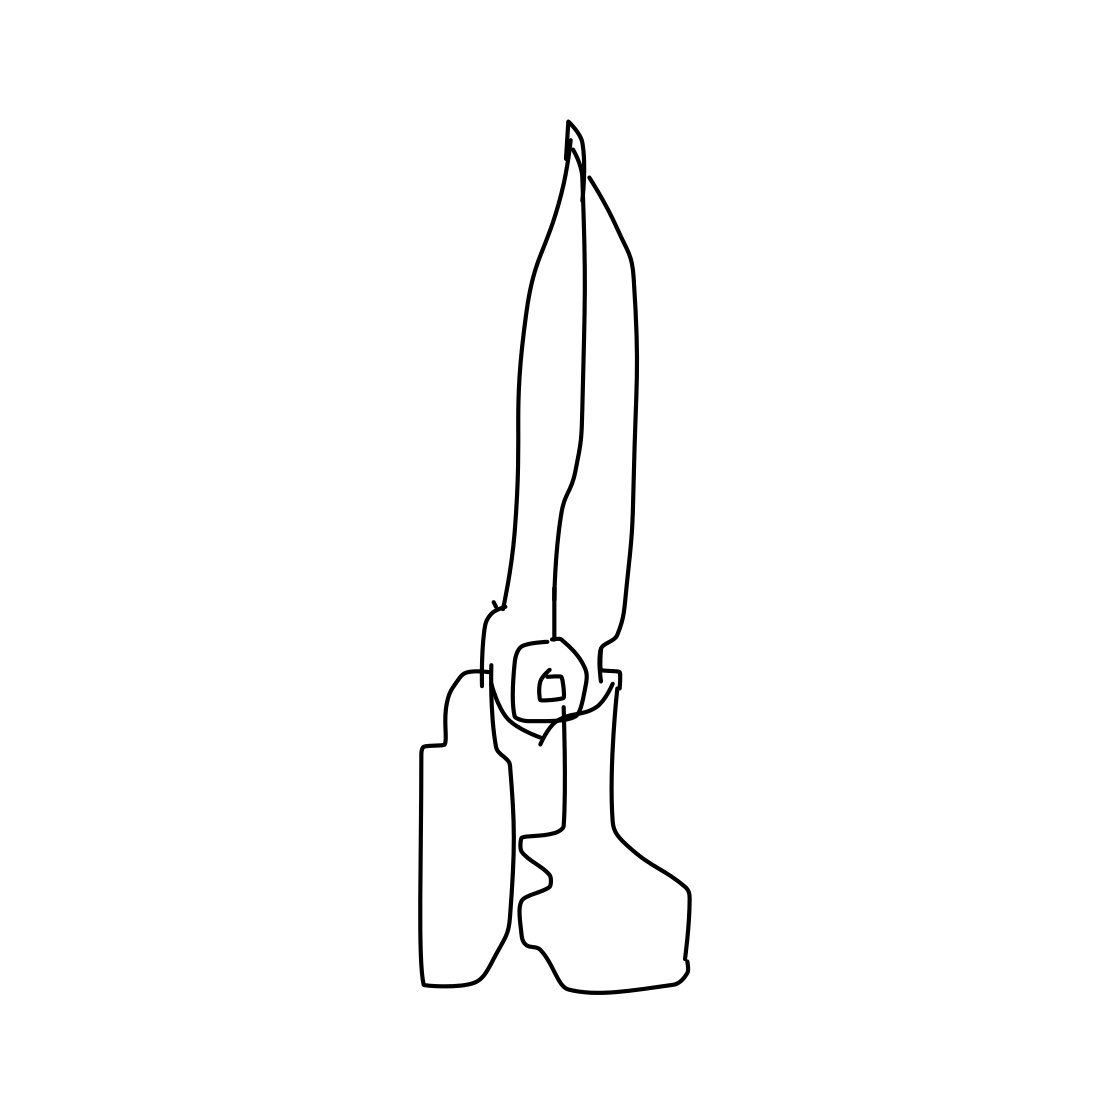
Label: scissors